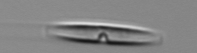
Label: pennate